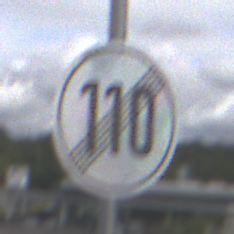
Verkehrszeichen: EndeGeschwindigkeit110
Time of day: MorningAfternoon
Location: Outdoor (Suburban)
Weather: PartlyCloudy
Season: NotSpecified
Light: Natural